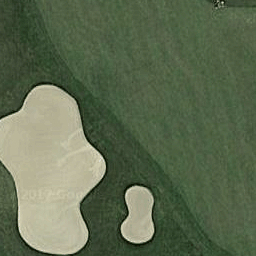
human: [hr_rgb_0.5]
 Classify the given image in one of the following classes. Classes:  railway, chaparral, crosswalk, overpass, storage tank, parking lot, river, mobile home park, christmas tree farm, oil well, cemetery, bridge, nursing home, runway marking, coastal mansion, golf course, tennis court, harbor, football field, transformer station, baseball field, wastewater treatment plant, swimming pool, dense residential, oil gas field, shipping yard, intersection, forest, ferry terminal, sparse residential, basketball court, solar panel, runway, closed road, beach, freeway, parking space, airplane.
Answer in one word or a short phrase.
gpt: golf course